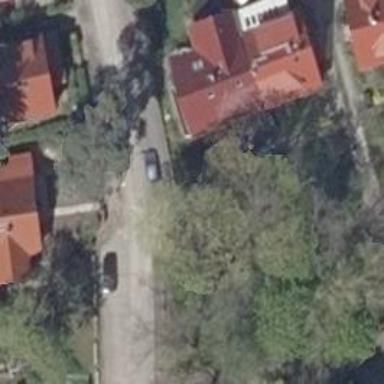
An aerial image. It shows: Residential road with concrete plates surface.